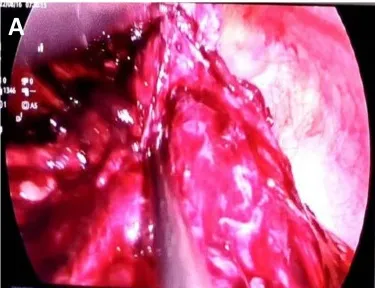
Seen during laparoscopy. (A) The omental tumor was large and ruptured bleeding was visible.
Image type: medical_photograph (other_medical_photograph)